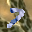
Label: 7